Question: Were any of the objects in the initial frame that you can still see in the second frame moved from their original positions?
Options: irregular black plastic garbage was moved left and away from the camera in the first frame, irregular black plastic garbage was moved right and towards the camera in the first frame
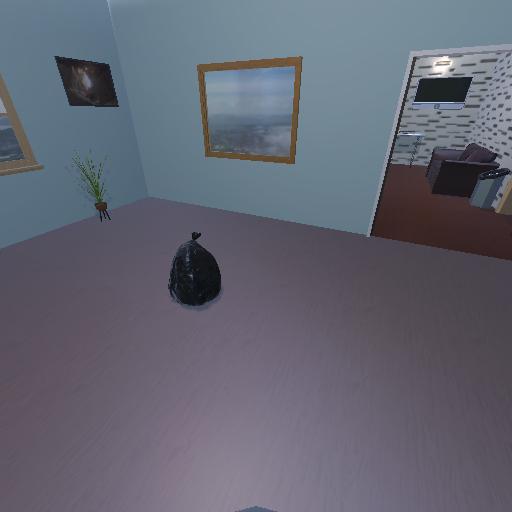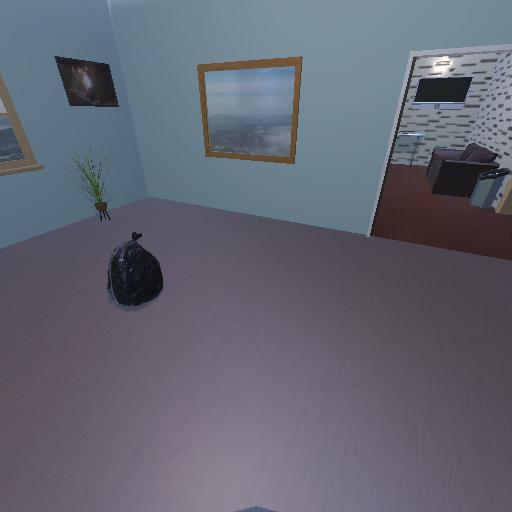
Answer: irregular black plastic garbage was moved left and away from the camera in the first frame